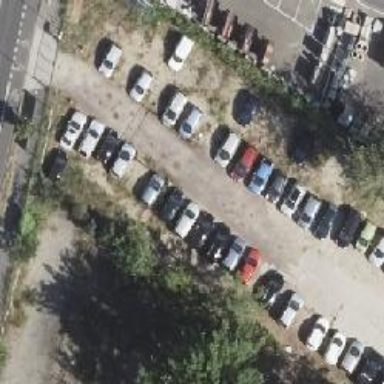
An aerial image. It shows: Car shop.